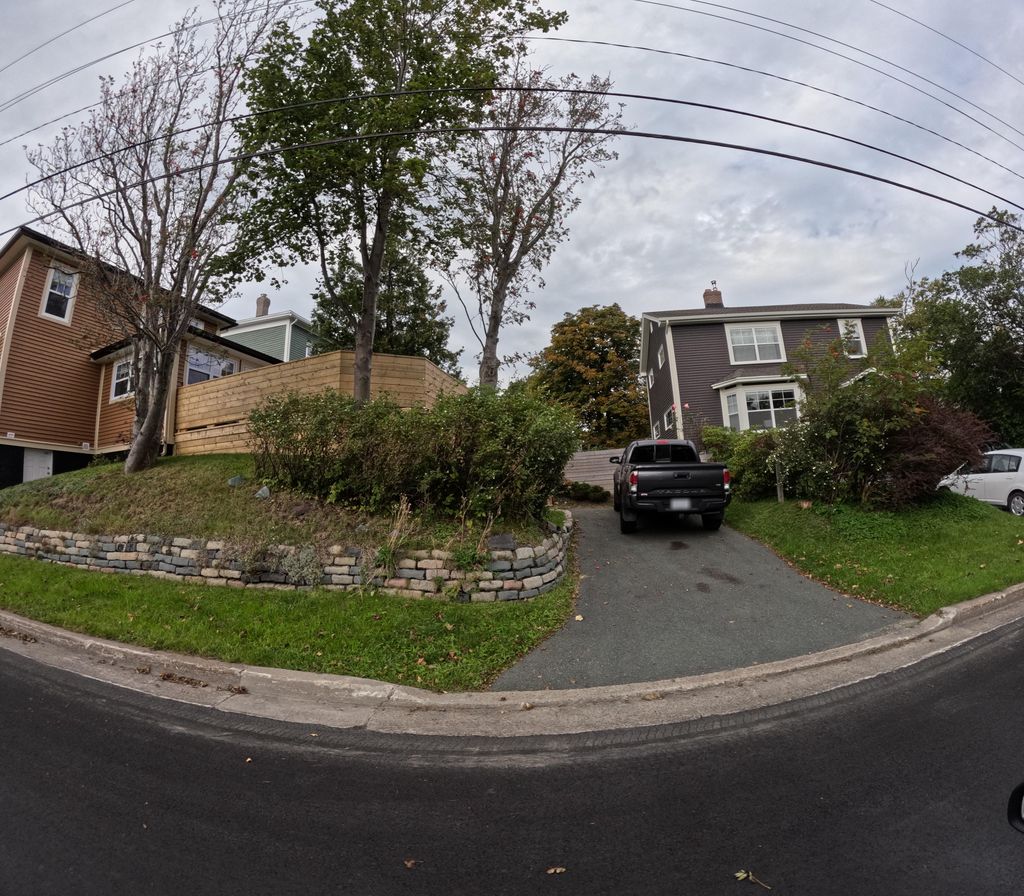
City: st_johns